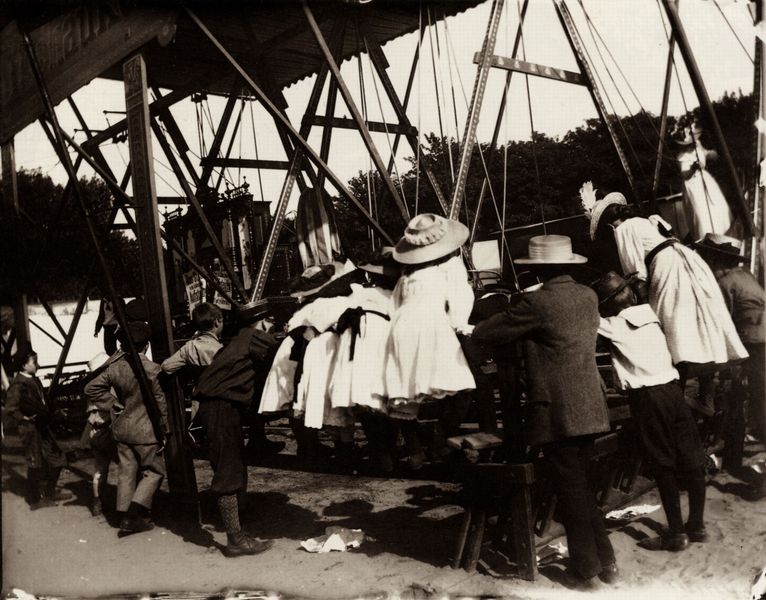
Titel: Rummel, an der Schiffschaukel
Künstler: Heinrich Zille
Schlagwörter: feder, himmel, mann, schatten, wasser, weiß, bäume, frauen, menschen, mädchen, sand, damen, frau, hintergrund, holz, hut, hüte, kleid, kleider, männer, rücken, schwarz, dach, gürtel, zaun, herren, rock, anzug, anzüge, federn, boden, stehend, schleifen, wald, kinder, deutschland, rückenansicht, schiff, schrift, schuhe, buben, jungen, knaben, hat, men, stockings, white, women, black, dresses, girls, gray, sitting, geländer, gestell, schaukel, foto, fotografie, photographie, strümpfe, maschine, gerüst, stangen, technik, jungs, rückseite, schwarz-weiss, auflauf, jahrmarkt, zille, festlich, menschenmenge, sonntag, kleidchen, photo, feather, wood, trees, dreck, metal, light, zuschauen, black and white, shadow, hats, boots, streben, pen, leaning, children, schwarz/weiß, rummel, kniehose, pants, shoes, watching, kirmes, crane, outdoors, flugzeug, schiffschaukel, schiffsschaukel, knickerbocker, soil, motor, standing, photograph, boys, tropenhut, equipment, tool, tights, knickers, flugzeig, machine, boater, weiße kleider, socks, shed, jugnen, schwarze schleifen, wire, framework, dreses, engine, infrastructure, airplane, machinery, krimes, climbing, sashes, boyds, childrengirls, argyle